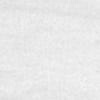
Label: no_change